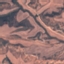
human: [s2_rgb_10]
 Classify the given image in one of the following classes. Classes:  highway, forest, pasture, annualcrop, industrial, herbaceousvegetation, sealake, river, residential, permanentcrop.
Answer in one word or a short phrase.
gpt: HerbaceousVegetation